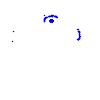
Particle: proton